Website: apple-inc
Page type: account-selection
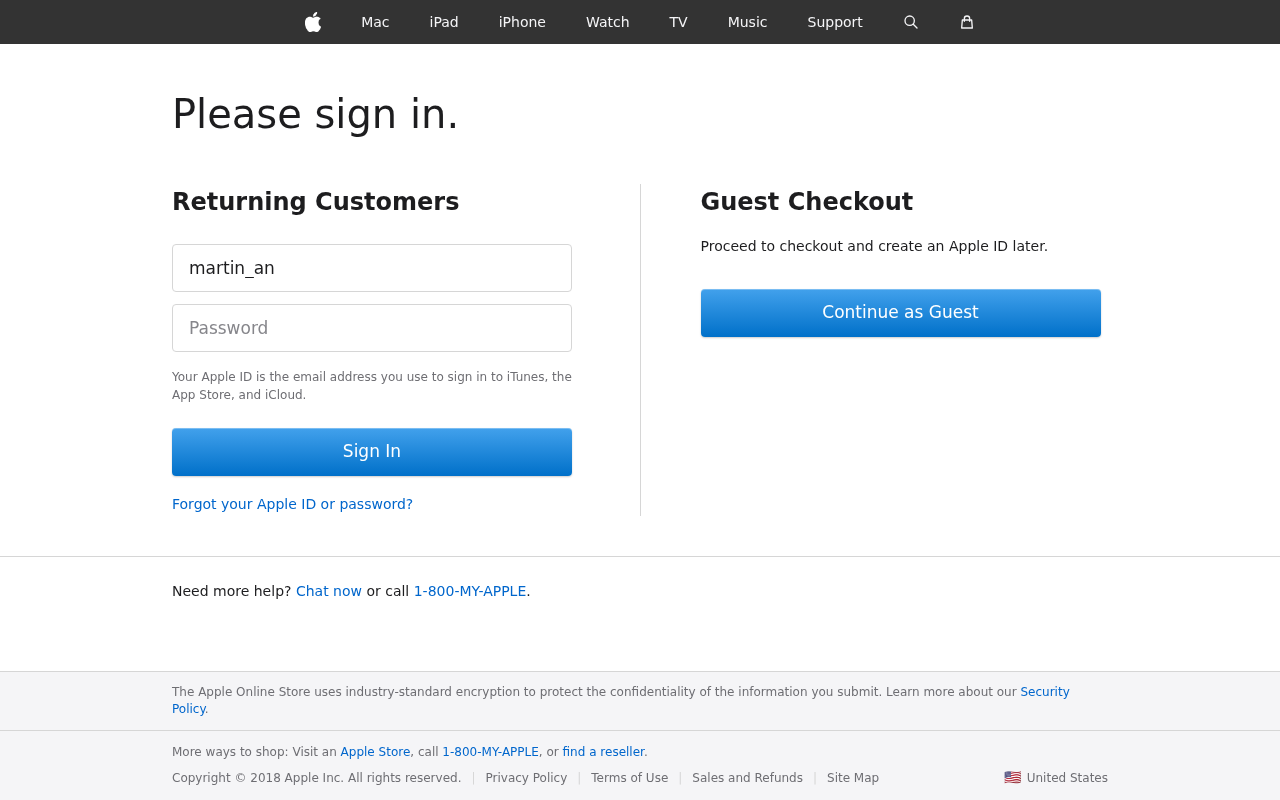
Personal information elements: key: PII_LOGIN_USERNAME
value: martin_anderson